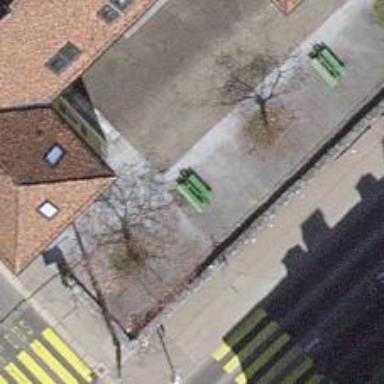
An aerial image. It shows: Bench for seating.